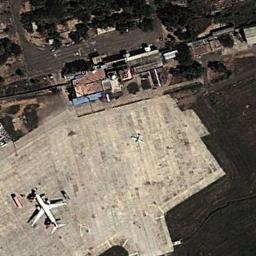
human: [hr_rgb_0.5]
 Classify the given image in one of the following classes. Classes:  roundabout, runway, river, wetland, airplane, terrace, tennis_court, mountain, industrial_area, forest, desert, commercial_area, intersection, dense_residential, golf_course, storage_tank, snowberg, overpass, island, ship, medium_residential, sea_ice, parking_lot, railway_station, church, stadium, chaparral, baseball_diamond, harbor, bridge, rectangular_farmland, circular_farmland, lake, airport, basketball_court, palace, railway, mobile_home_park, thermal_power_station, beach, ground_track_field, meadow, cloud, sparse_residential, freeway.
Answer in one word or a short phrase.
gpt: airplane